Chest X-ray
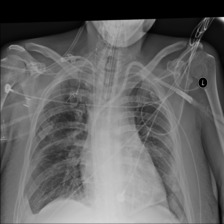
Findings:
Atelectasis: negative
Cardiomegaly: negative
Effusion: positive
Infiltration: negative
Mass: negative
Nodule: negative
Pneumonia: negative
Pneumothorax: negative
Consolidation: negative
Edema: negative
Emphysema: negative
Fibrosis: negative
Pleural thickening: negative
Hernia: negative